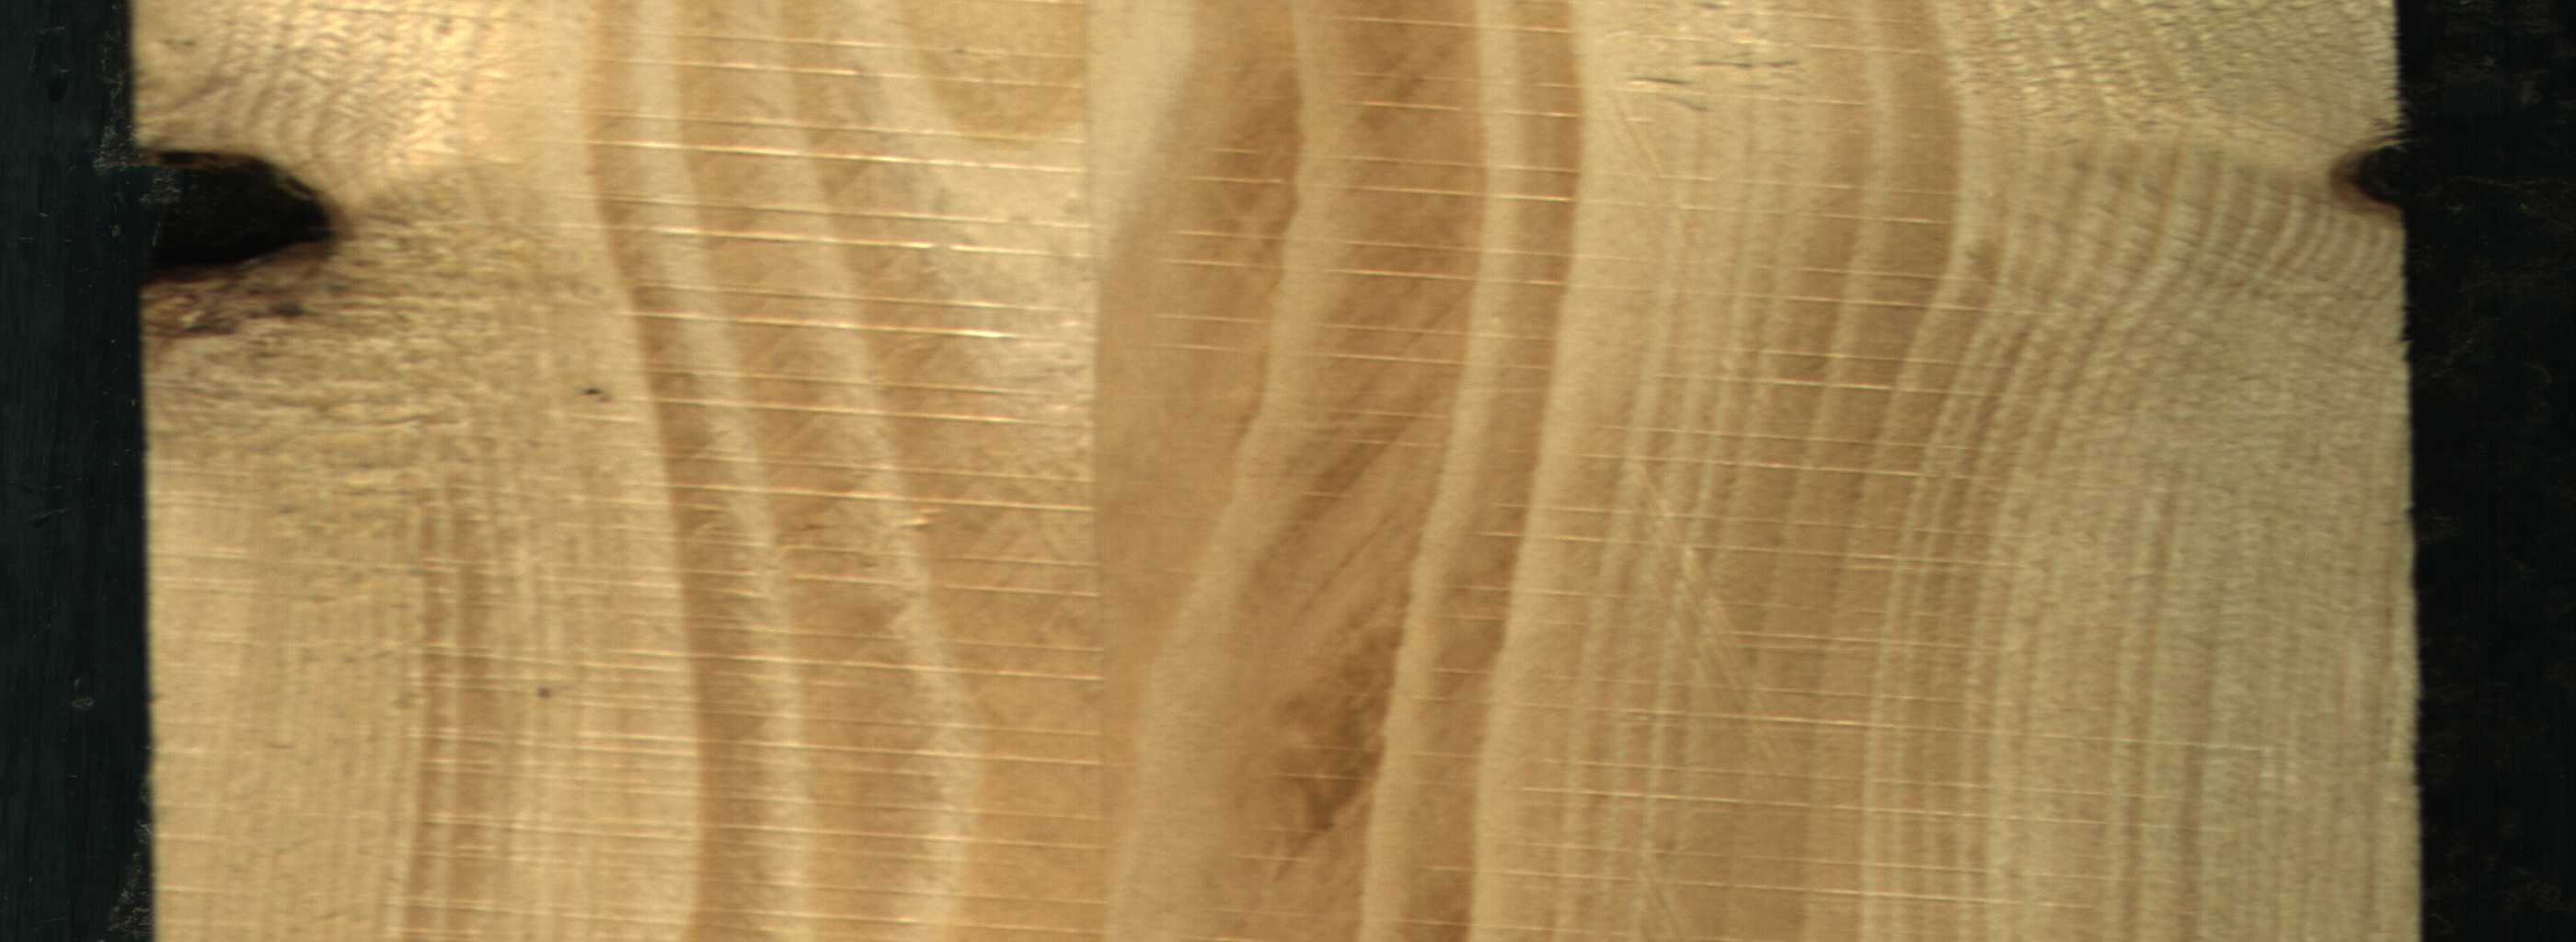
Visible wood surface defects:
Knot_missing
Knot_missing